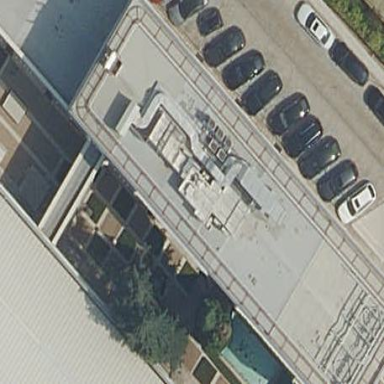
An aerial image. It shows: Office building.